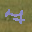
Label: 7